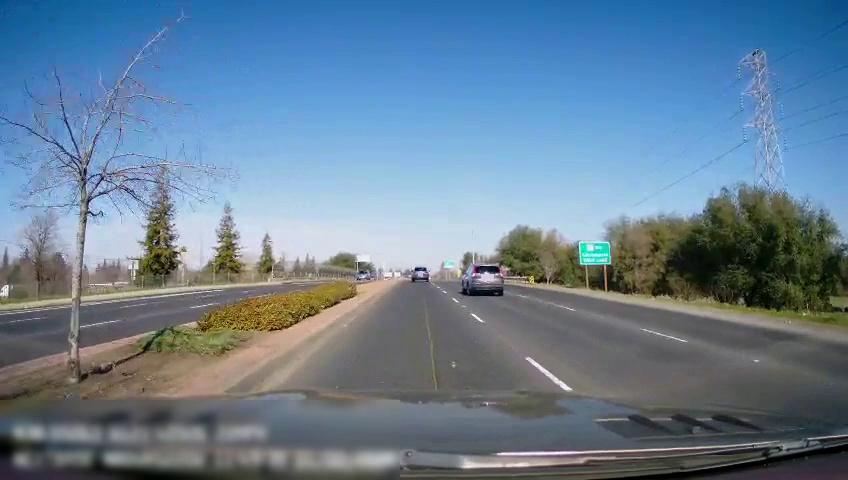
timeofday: Day
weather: Sunny
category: Drivable Space
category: Drivable Space
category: Vehicles | SUV
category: Vehicles | SUV
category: Vehicles | SUV
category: Lanes | Current Lane
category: Lanes | Alternate Lane
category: Lanes | Opposite Lane
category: Lanes | Opposite Lane
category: Traffic | Signs